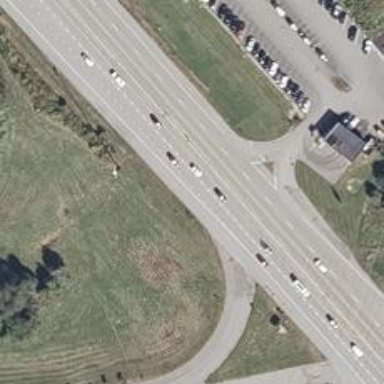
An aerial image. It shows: Expressway with asphalt surface classified as trunk highway.